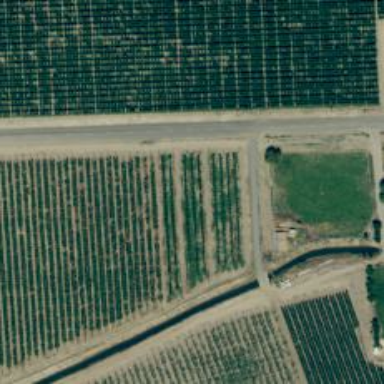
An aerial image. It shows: Orchard.